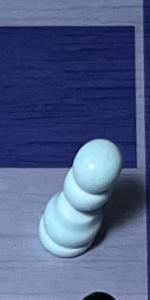
Label: Pawn_White